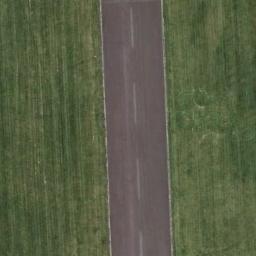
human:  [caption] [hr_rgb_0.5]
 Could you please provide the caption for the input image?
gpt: The runway goes through the lawn and some center line markings are on the runway .

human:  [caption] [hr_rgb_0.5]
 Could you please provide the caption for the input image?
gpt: The grass is beside the runway .

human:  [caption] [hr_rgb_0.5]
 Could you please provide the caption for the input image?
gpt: The runway is on the grass .

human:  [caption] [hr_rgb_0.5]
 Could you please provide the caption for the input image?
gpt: There is a green lawn next to the runway, And there are white dashes on the runway .

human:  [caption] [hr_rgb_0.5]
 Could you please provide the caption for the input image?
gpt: There are green meadows beside the runway .